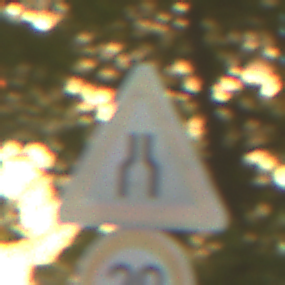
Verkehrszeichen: VerengteFahrbahn
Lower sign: Geschwindigkeit20
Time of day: SunriseSunset
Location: Outdoor (RoadRail)
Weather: Clear
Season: NotSpecified
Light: Natural